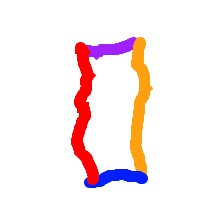
Shape: rectangle